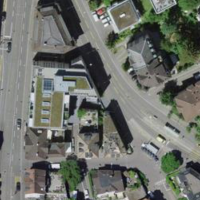
EUNIS habitat code: 54
Species observed at this site:
Crocus vernus